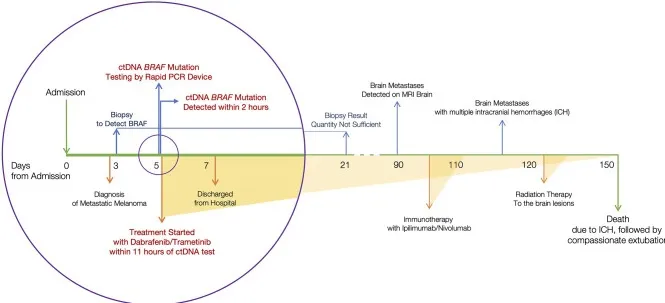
Timeline of clinical events. Considering the day of admission as day 0, ctDNA BRAF variant was identified on day 5. Therapy was initiated the same day.
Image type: chart (chart)